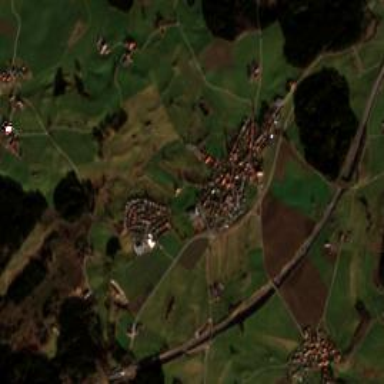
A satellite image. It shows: Village.